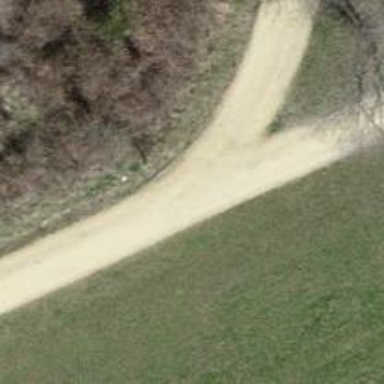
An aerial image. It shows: Track with grade2 tracktype. The surface is combination of gravel and paved.